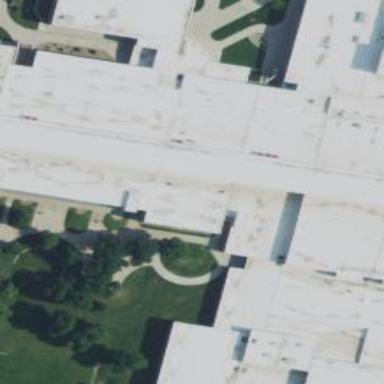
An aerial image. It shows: School building.